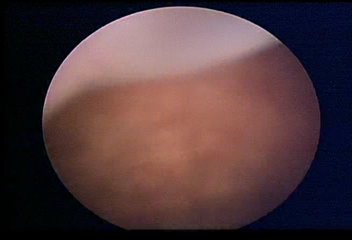
Modality: WLC
Class: Normal mucosa
Bladder cancer association: No